Question: I'm newbie with GWT/GXT and I'm looking for best persistence way for my future apps. I was considering many variants of doing that so I decided to draw a graph here:

So my conclusions are:
1) JPA/Hibernate is the best persistence framework but it hates cooperation with GWT and a specially with GXT
2) JDBC it was just an example joke :)
3) MyBatis is really great tool for gaining data from db, its fast, efficient and has great possibilities not seen in Hibernate, but writing mappers is the worst thing ever.
4) Dozzer is server and user resourcess killer. You must write a lot of boiler plate code and it just copy data (sometimes a lot). Don't use it at any cost!!! Imagine server that runs 100 sessions and each bean request must use Dozzer.
5) DTO - similar situation. It's boilerplate, and it's just transforming one data type into other. There is no serious data processing. Use server resourcess wisely.
6) Gilead is copying hibernate beans states. It could be dangerous (just heard from few comments), hard to configure and integrate with other IoC frameworks (Guice in my case).
7) Don't transform POJO into BeanModel on the client side. JavaScript is really slow and it slows down the whole client.
8) Best practise for me and maybe for you: find the shortest path on the graph from DB to the BaseModel bean on the client side.
9) MyBatis allows to map query results to the BaseModel beans (tested) so they don't need to be transformed many times and you don't have to care about it at all. The only thing is writing proper mappings.
This is my personal opinion but I would like to know your opinion. Please explain me if I'm wrong and give cons arguments. I would really like to use Hibernate or maybe you know another ORM or similar to MyBatis framework that could give me direct mapping to the BeanModel.
For my purpose I'm going to develop app that would generate for me domain classes in BaseModel style with mappers, validators, editors, advanced search panels, DAOs, services and GWT-RPC classes. The best solution would be to develop own scaffolding :D. What do you think about it?
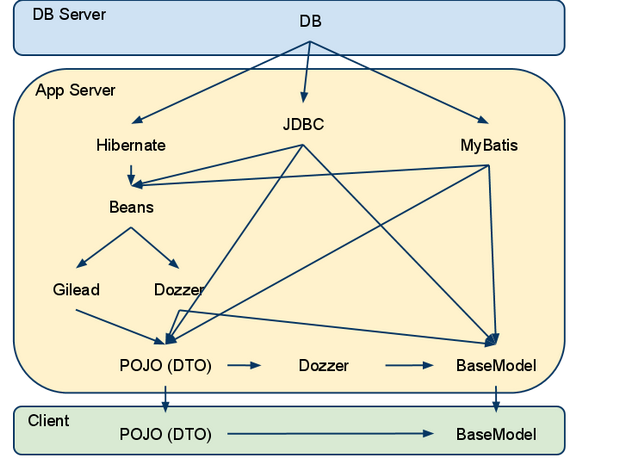
Answer: ya develop your own scaffolding..that's what i did. Here is my flow
DB-> JPA -> Entity Beans -> My own Converter Class -> BaseModel
In my application the BaseModel is serving as the DTO. In the GWT RPC service i convert the BaseModel to Entity Bean and Entity Bean to BaseModel as needed.
-<URL>